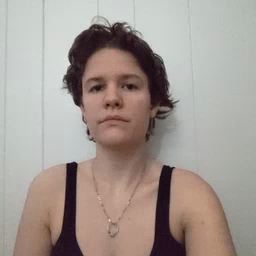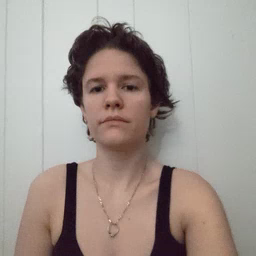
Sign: now